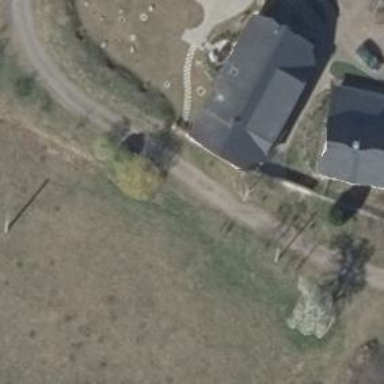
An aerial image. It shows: Gravel driveway for service vehicles.